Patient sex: M
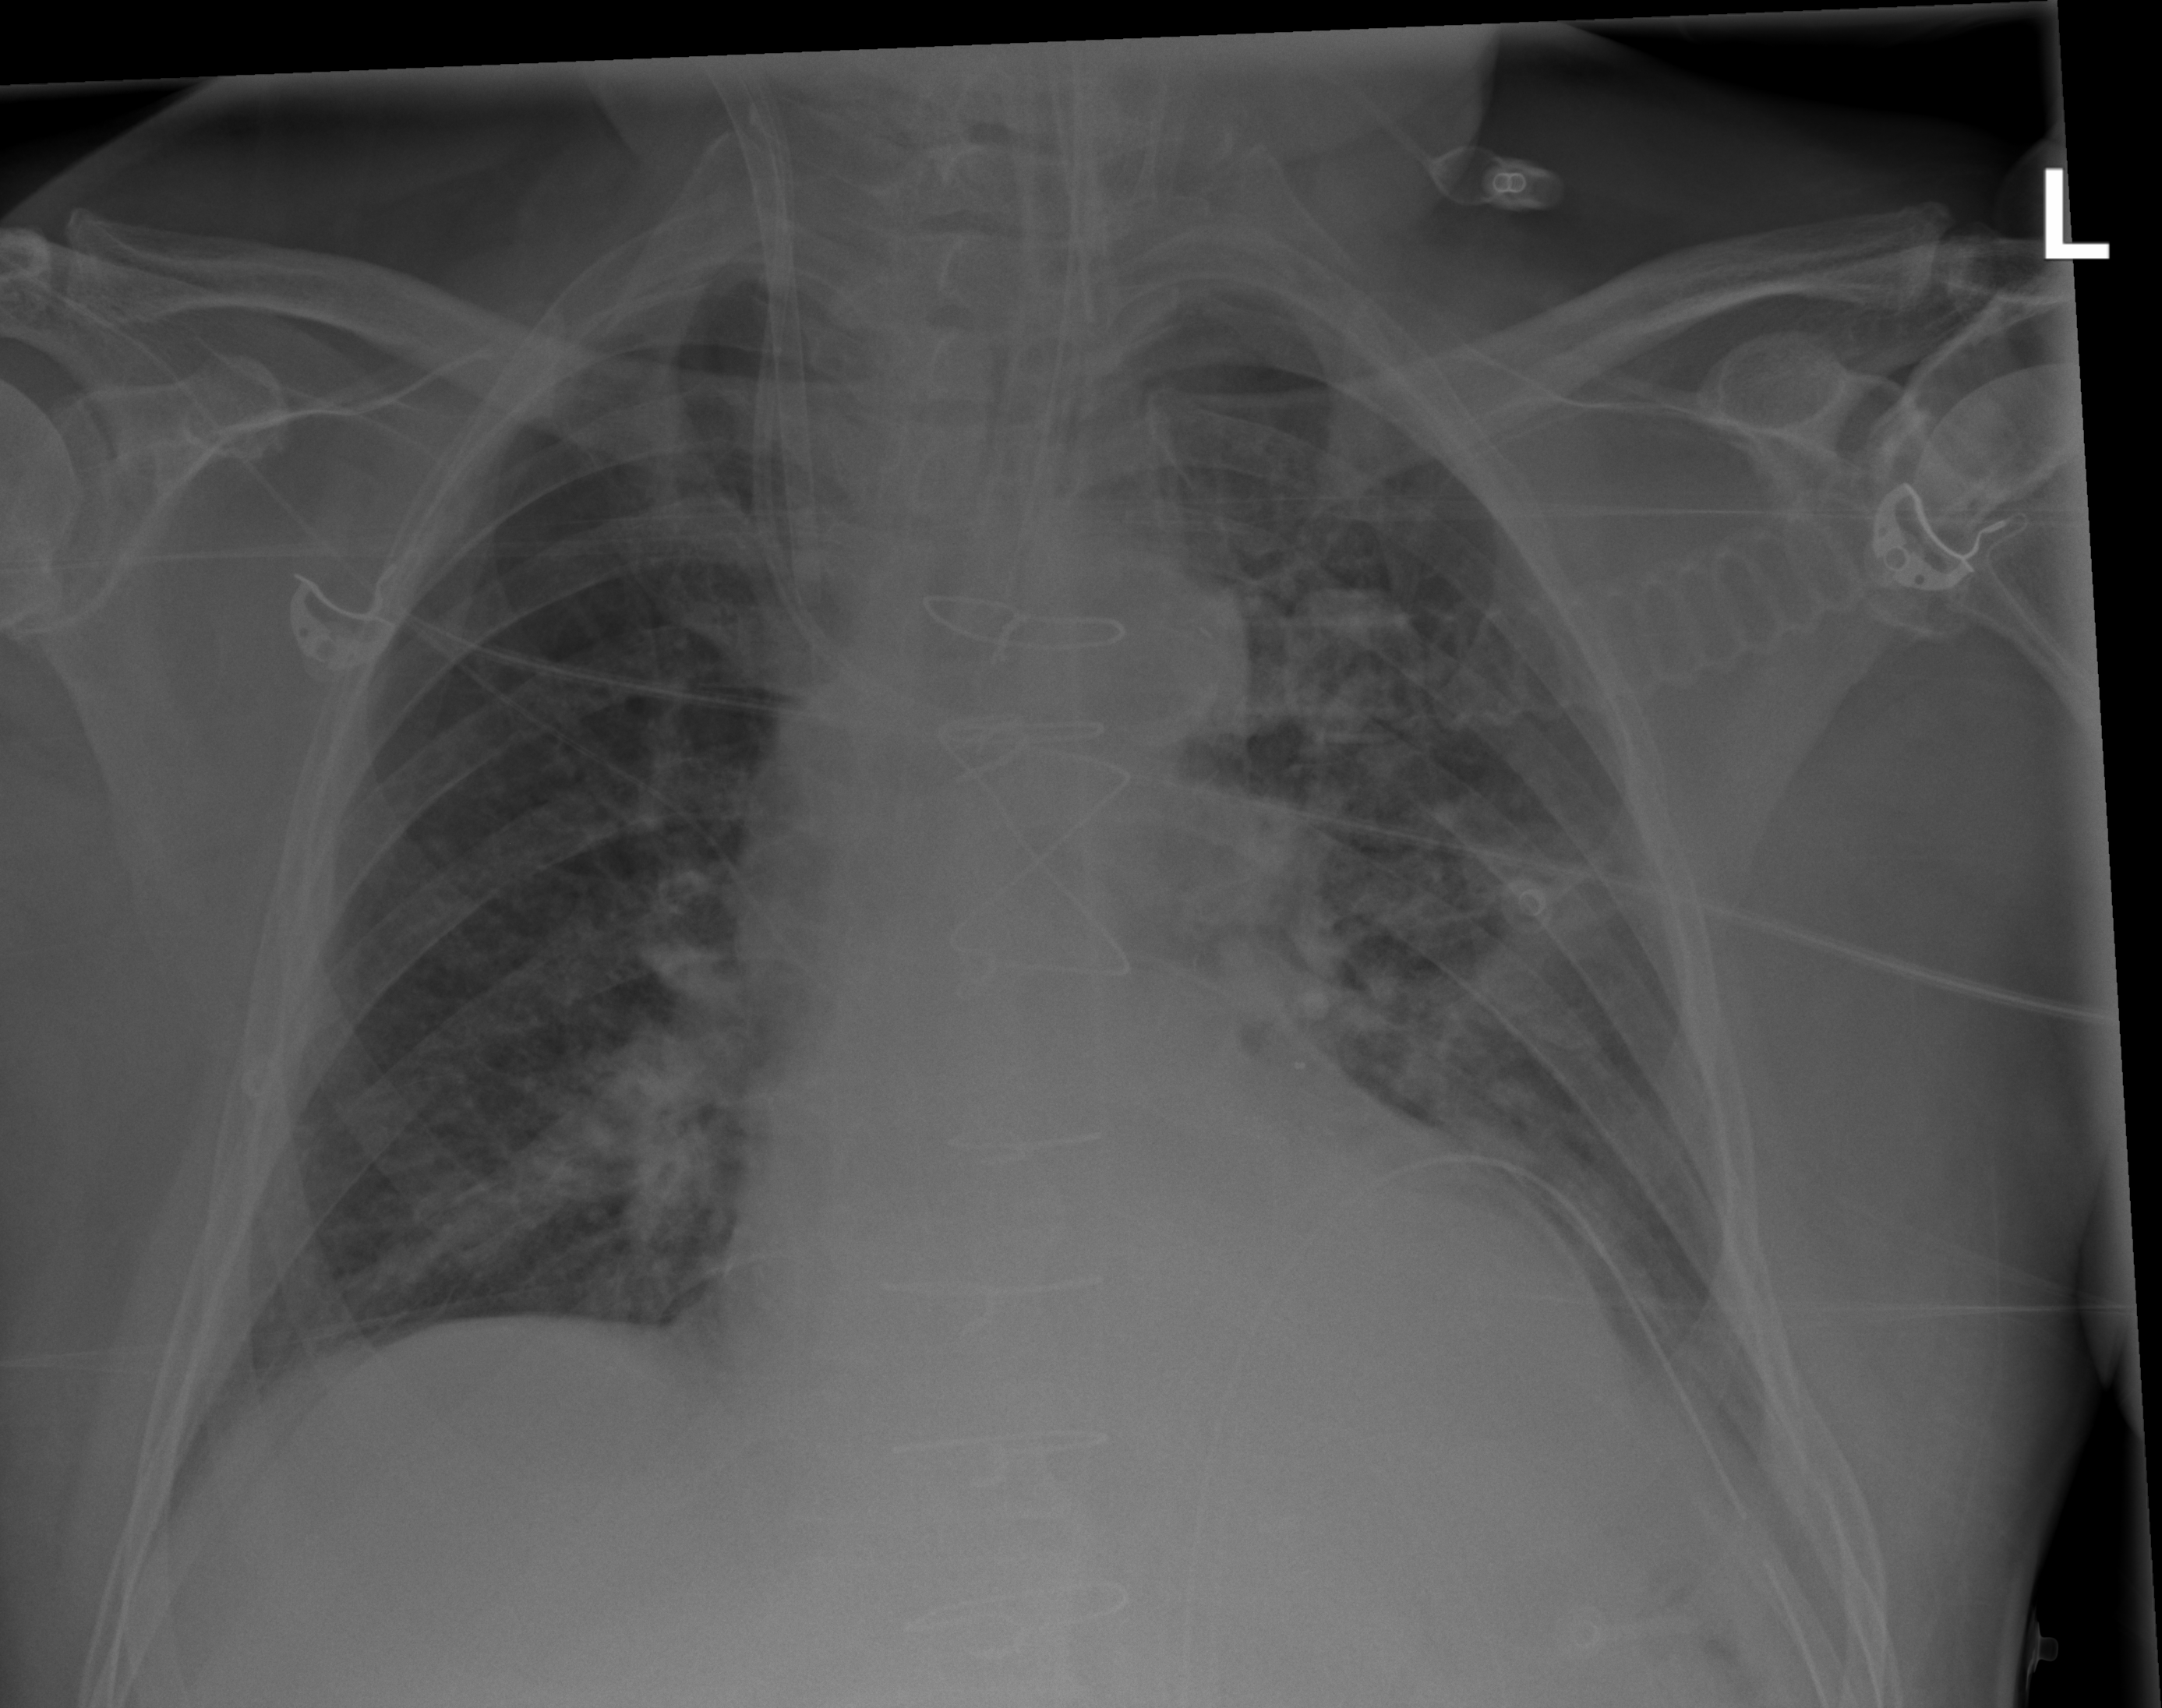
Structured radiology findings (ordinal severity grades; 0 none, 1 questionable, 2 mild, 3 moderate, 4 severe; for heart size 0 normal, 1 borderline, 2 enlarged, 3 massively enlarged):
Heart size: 1
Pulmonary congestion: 2
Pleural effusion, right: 0
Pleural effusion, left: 2
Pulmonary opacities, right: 2
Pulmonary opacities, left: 2
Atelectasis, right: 2
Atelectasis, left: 2